Question: I am having trouble displaying '.$app->reactieDoor($topic['id']);' it will show me an error and I have no clue why it does that! please help me.
Ps I am new so if I am missing something in the code please tell me.
Line with the error:
'''
echo ' laatste reactie: ' .$app->tijd_reactie($topic['id']) . ' door ' .$app->reactieDoor($topic['id']);
'''
the error only shows when I try to use this part:
'''
.$app->reactieDoor($topic['id']);
'''
Functions code:
'''
function reactieDoor($topicid) {
$this->database->query("SELECT klanten.voornaam, klanten.achternaam FROM reacties
LEFT JOIN klanten ON klanten.id=reacties.klant_id
WHERE reacties.topic_id=:topic_id ORDER BY create_time DESC LIMIT 1");
$this->database->bind(":topic_id", $topicid);
$reactie = $this->database->single();
return $reactie;
}
'''
Error I get

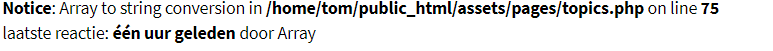
Answer: I'm guessing '$this->database->single();' returns an array (containing forename and surname) so when you 'return $reactie;' from the function, that's an array which you're attempting to interpolate into the string... hence the error.
Since that array should contain forename and surname, try assigning that to a '$name' variable first and use that instead.
Something like:
'''
$name = "Mysterious Stranger";
if($n = $app->reactieDoor($topic['id'])) {
$name = "{$n['voornaam']} {$n['achternaam']}";
}
echo " laatste reactie: "
. $app->tijd_reactie($topic['id'])
. " door {$name}";
'''
---
It might be better to do that in the function though, that function is always supposed to return a string containing a name.
In which case you could change the function to this instead:
'''
function reactieDoor($topicid) {
$this->database->query("SELECT klanten.voornaam, klanten.achternaam FROM reacties
LEFT JOIN klanten ON klanten.id=reacties.klant_id
WHERE reacties.topic_id=:topic_id ORDER BY create_time DESC LIMIT 1");
$this->database->bind(":topic_id", $topicid);
$reactie = $this->database->single();
return $reactie ?
"{$reactie['voornaam']} {$reactie['achternaam']}" :
"Mysterious Stranger";
}
'''